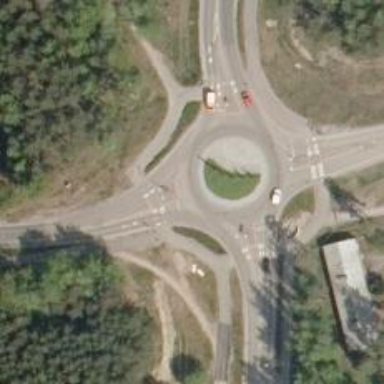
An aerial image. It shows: Secondary road made of asphalt leading to roundabout.